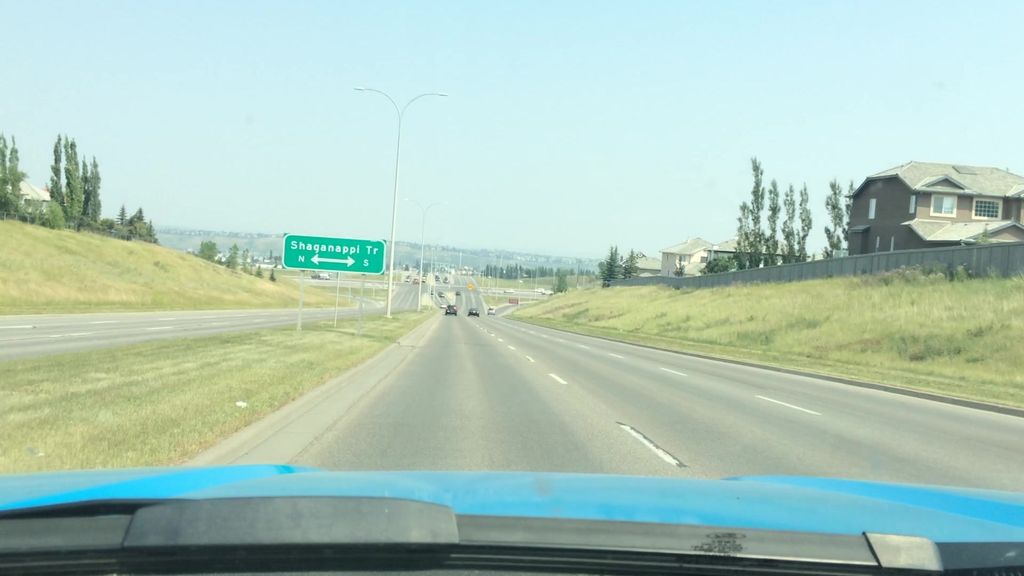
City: calgary